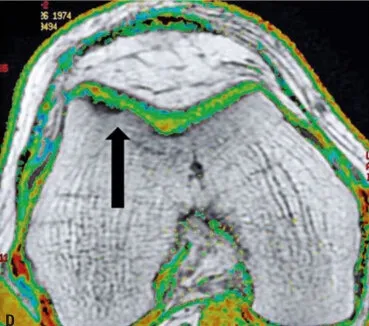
Right knee images before surgery. T2-weighted magnetic resonance image in the axial plane with focal chondral lesion in the trochlear region (arrow).
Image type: radiology (mri)